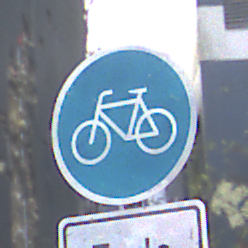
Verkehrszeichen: Radweg
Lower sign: HinweisDurchVerbaleAngabe2
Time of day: MorningAfternoon
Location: Outdoor (Urban)
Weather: PartlyCloudy
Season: NotSpecified
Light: Natural